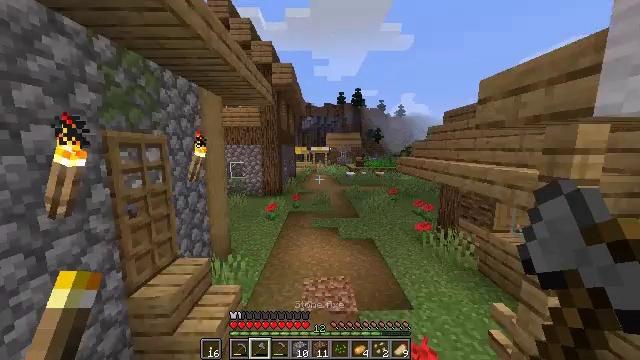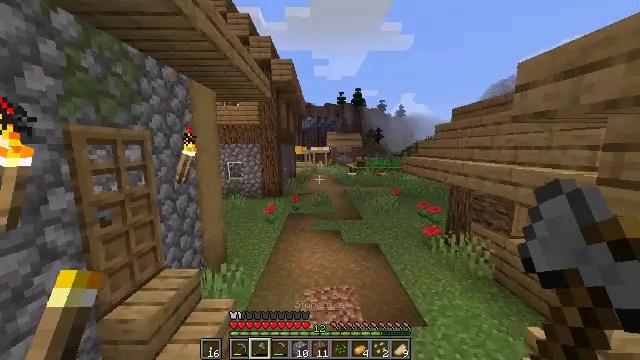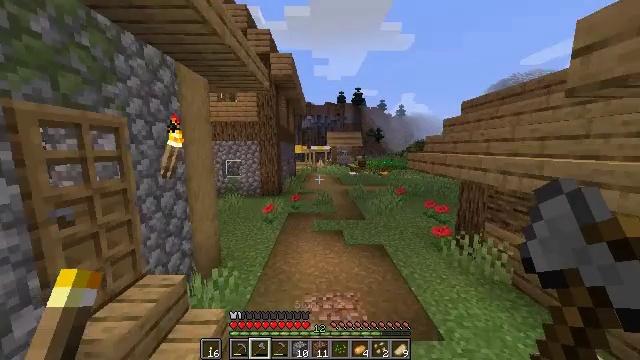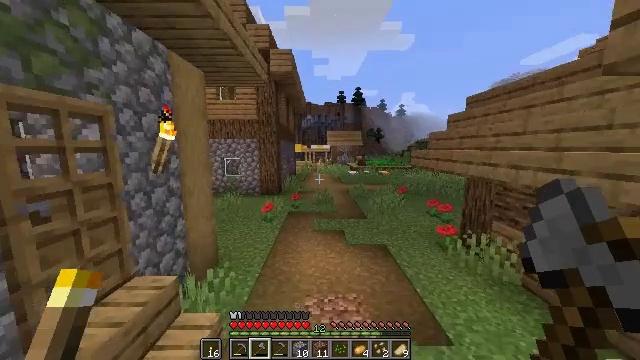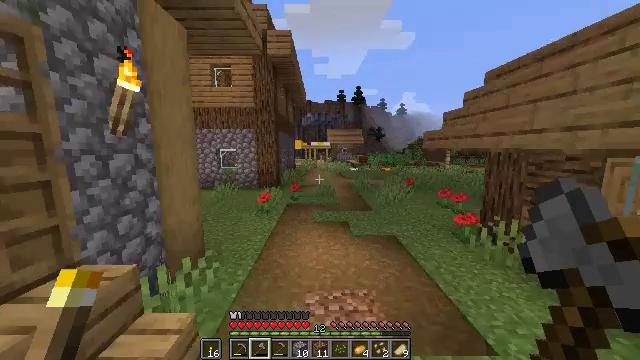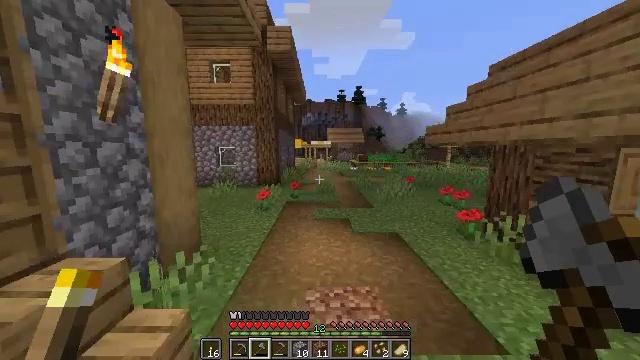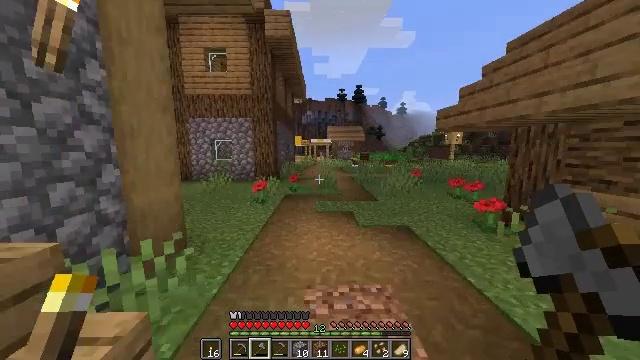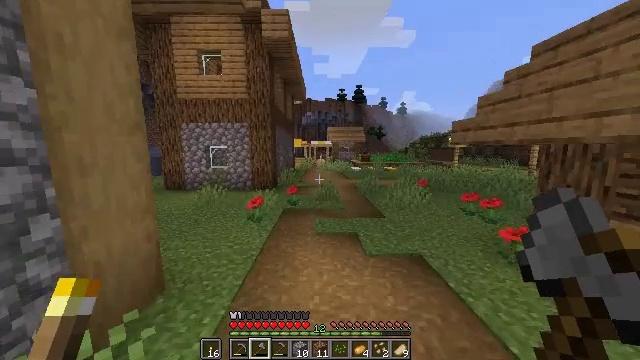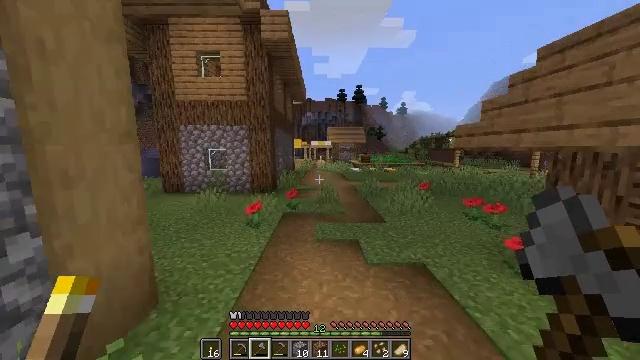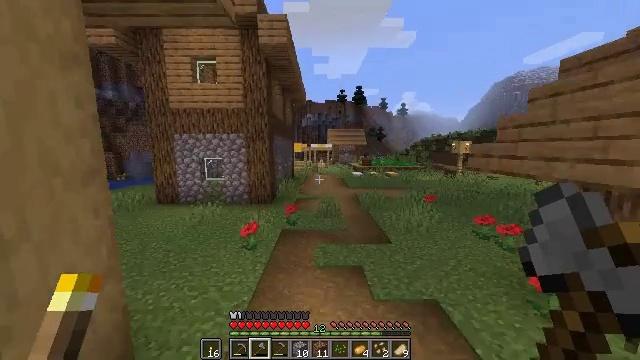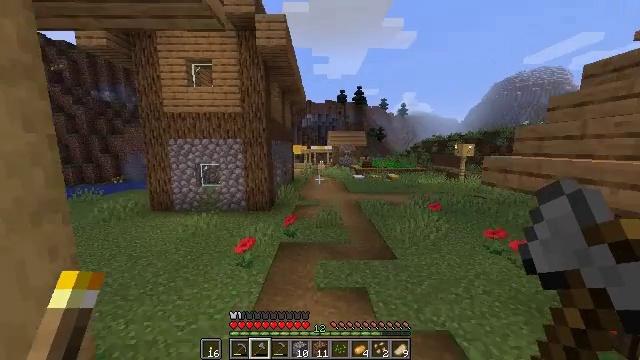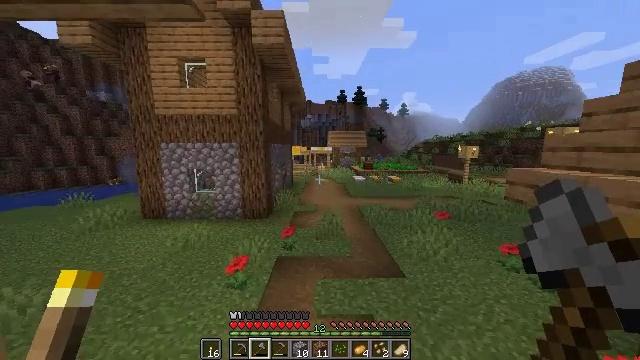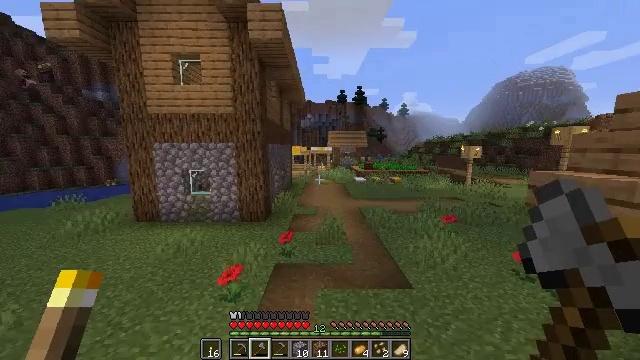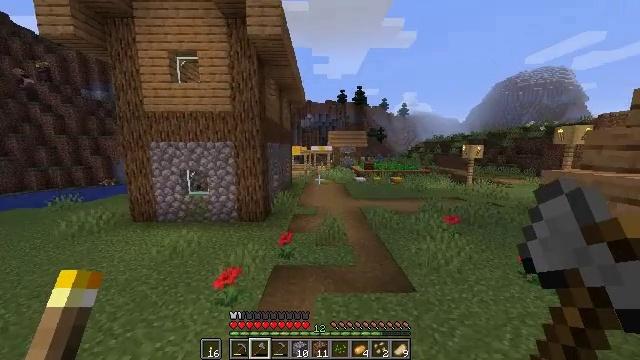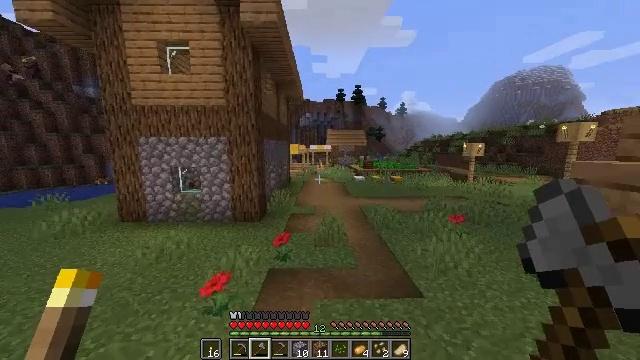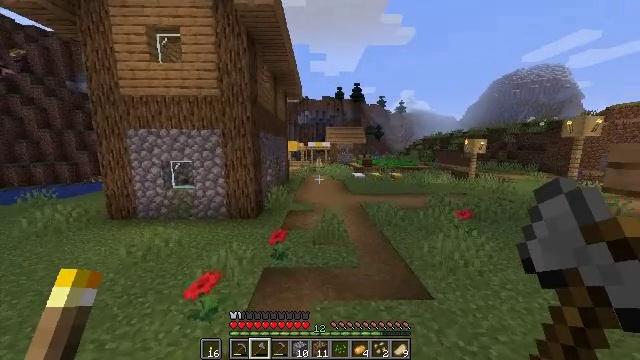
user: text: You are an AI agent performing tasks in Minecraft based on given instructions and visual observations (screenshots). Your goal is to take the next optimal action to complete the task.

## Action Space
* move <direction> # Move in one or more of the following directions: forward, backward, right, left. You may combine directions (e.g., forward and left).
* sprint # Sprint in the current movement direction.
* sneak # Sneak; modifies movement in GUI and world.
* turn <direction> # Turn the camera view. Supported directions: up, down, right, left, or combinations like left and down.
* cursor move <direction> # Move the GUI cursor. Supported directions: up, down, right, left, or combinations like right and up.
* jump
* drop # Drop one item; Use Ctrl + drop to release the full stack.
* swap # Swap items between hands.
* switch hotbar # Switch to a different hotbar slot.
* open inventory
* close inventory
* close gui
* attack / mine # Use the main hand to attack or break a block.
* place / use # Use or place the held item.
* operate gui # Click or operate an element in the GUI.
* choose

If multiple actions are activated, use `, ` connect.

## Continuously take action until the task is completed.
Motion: motion action
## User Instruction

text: Attack the grass path to restore it to dirt.
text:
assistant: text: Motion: move forward, sprint, jump
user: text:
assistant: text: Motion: move forward, sprint
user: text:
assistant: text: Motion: move forward, sprint
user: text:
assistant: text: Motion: move forward, sprint
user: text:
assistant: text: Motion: move forward, sprint
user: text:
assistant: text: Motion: move forward, sprint, jump
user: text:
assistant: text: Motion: move forward, sprint, jump
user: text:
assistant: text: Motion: move forward, sprint, jump
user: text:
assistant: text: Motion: move forward, sprint, jump
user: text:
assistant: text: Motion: move forward, sprint, jump
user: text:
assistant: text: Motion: move forward, sprint, jump
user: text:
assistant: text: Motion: move forward, sprint, jump
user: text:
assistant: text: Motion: move forward, sprint, jump
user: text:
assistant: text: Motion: move forward, sprint
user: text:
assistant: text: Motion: move forward, sprint
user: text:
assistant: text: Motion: move forward, sprint
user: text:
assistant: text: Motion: move forward, sprint
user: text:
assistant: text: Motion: move forward, sprint
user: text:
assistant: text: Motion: move forward, sprint
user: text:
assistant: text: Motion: move forward, sprint
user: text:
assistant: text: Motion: move forward, sprint
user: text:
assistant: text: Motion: move forward, sprint, jump
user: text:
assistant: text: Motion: move forward, sprint, jump
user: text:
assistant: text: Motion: move forward, sprint, jump
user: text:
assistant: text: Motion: move forward, sprint, jump
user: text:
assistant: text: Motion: move forward, sprint, jump
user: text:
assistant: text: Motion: move forward, sprint, jump
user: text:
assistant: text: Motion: move forward, sprint
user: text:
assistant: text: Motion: move forward, sprint
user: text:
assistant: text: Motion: move forward, sprint